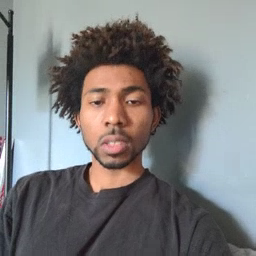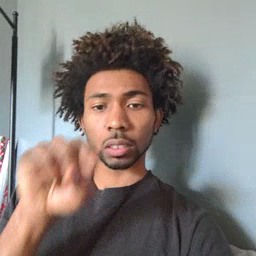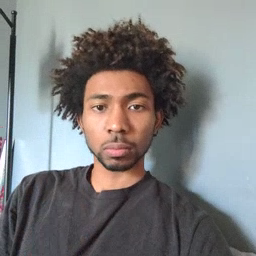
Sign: there